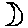
Label: moon